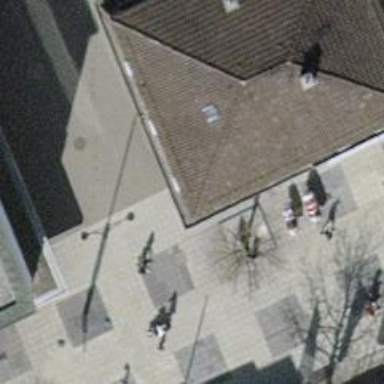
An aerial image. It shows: Post box.